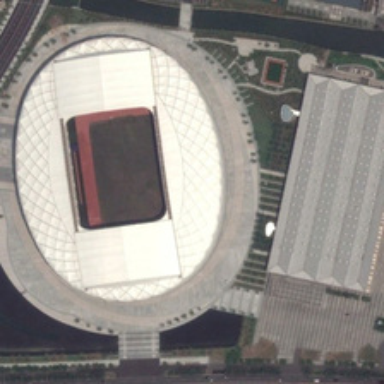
A building is near an oval white stadium .